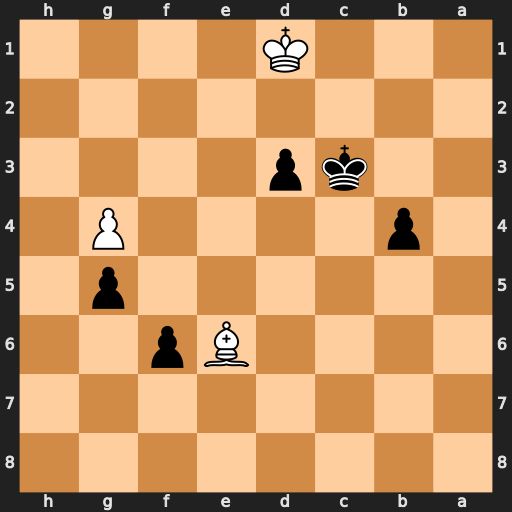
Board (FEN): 8/8/4Bp2/6p1/1p4P1/2kp4/8/3K4
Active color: b
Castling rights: -
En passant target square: -
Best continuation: b3 Kc1 b2+ Kb1 d2 Bb3 f5 Bd1 f4